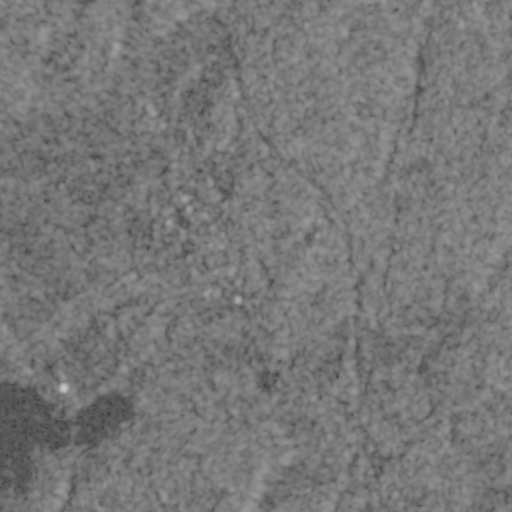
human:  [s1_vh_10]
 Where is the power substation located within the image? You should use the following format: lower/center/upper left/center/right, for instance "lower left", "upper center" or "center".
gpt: The power substation is located in the lower right of the image.
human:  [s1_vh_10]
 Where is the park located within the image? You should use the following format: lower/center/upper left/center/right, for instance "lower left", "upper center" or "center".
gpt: There is no park in the image.

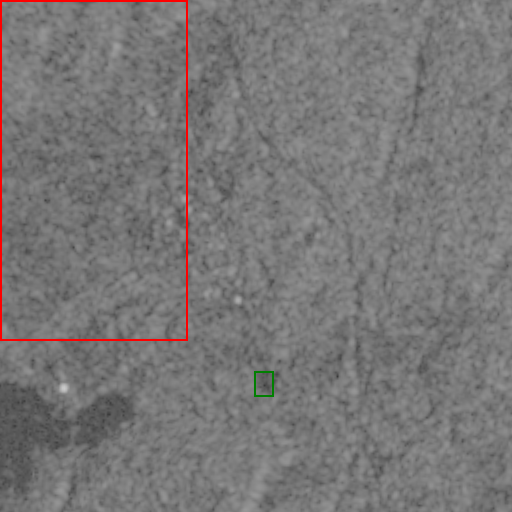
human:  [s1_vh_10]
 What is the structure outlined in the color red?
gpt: The structure outlined in red is a crop field.
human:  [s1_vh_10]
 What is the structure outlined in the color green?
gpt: The structure outlined in green is a park.
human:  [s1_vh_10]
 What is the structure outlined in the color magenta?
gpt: There is no magenta outline.